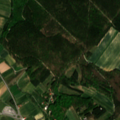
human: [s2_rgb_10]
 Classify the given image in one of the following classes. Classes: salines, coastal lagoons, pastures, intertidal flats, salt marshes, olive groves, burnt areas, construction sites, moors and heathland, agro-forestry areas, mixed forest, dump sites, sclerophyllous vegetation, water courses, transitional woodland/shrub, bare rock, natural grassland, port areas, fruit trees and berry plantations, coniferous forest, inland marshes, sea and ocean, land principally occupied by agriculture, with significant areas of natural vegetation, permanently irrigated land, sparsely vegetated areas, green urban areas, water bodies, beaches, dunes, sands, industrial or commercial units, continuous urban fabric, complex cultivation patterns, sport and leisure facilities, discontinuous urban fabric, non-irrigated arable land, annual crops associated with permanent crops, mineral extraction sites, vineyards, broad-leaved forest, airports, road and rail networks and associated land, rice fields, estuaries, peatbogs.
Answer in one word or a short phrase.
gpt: discontinuous urban fabric, non-irrigated arable land, land principally occupied by agriculture, with significant areas of natural vegetation, mixed forest